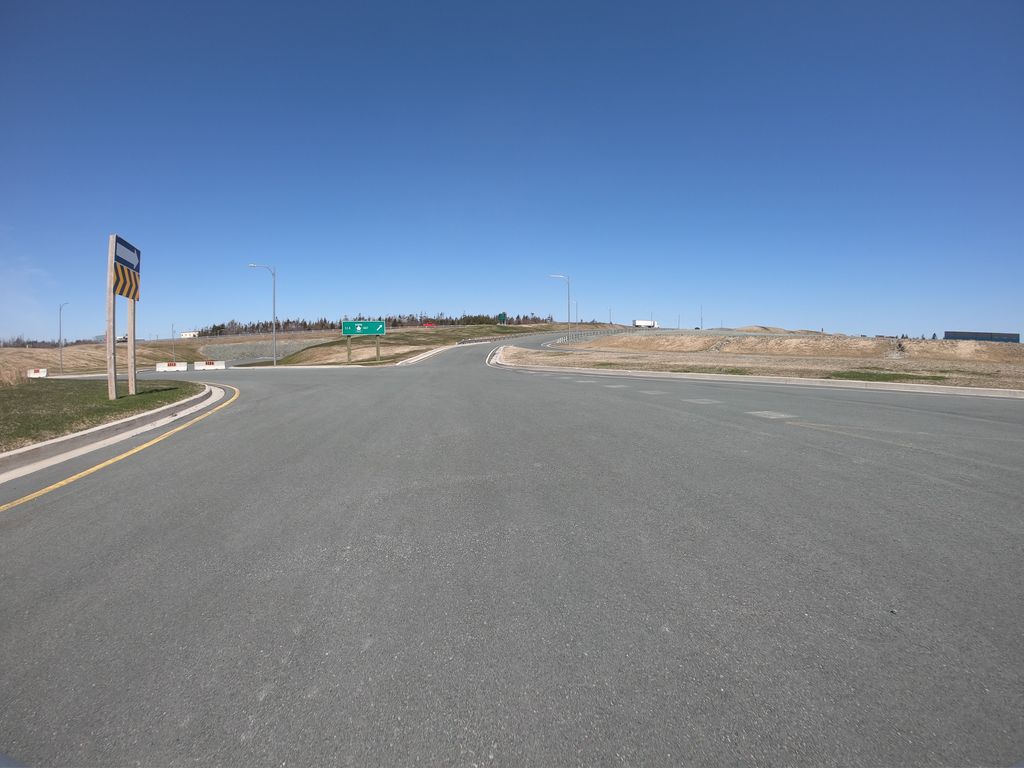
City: st_johns